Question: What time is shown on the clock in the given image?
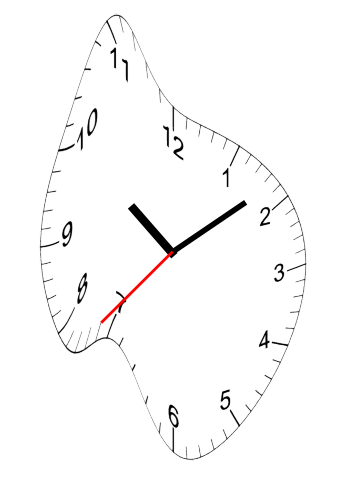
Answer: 10:08:37